Field crop: maize
Growth stage: 2
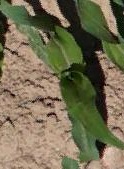
Species: maize